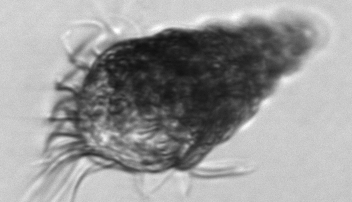
Label: Laboea_strobila